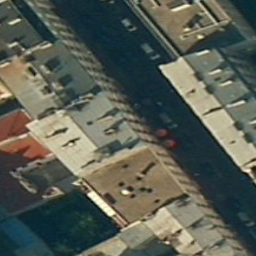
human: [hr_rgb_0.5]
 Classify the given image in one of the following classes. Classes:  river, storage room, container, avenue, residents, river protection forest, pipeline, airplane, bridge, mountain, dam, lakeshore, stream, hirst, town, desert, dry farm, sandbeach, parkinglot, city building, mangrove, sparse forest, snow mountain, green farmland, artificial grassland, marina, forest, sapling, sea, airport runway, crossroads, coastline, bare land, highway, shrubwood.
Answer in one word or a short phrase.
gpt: city building